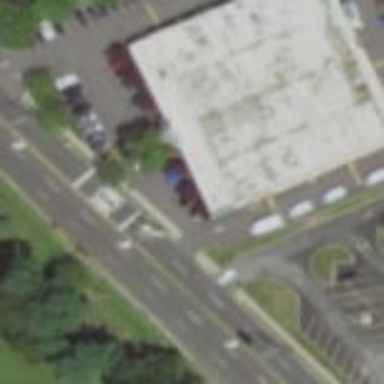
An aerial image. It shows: Commercial building.